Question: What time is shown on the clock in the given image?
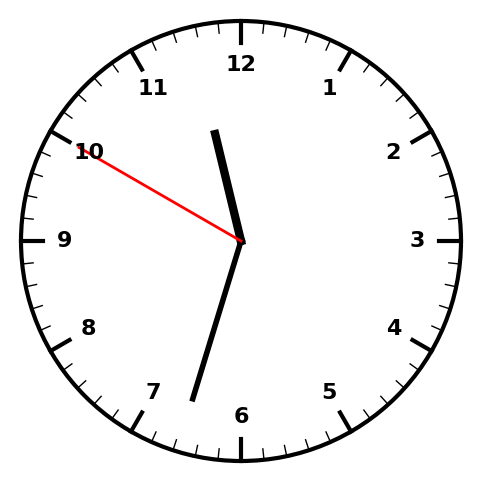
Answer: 11:32:50